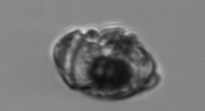
Label: Proterythropsis